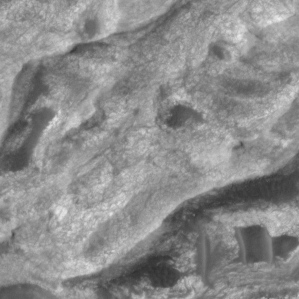
Label: non_frost